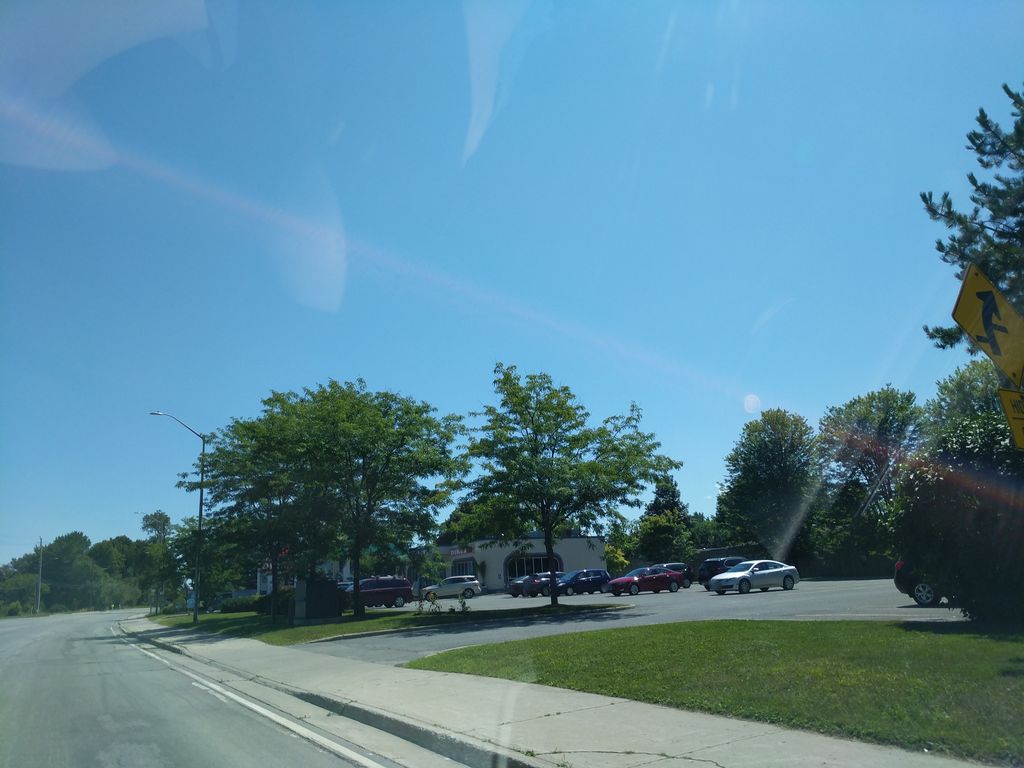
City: ottawa-gatineau